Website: lowes
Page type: order-tracking
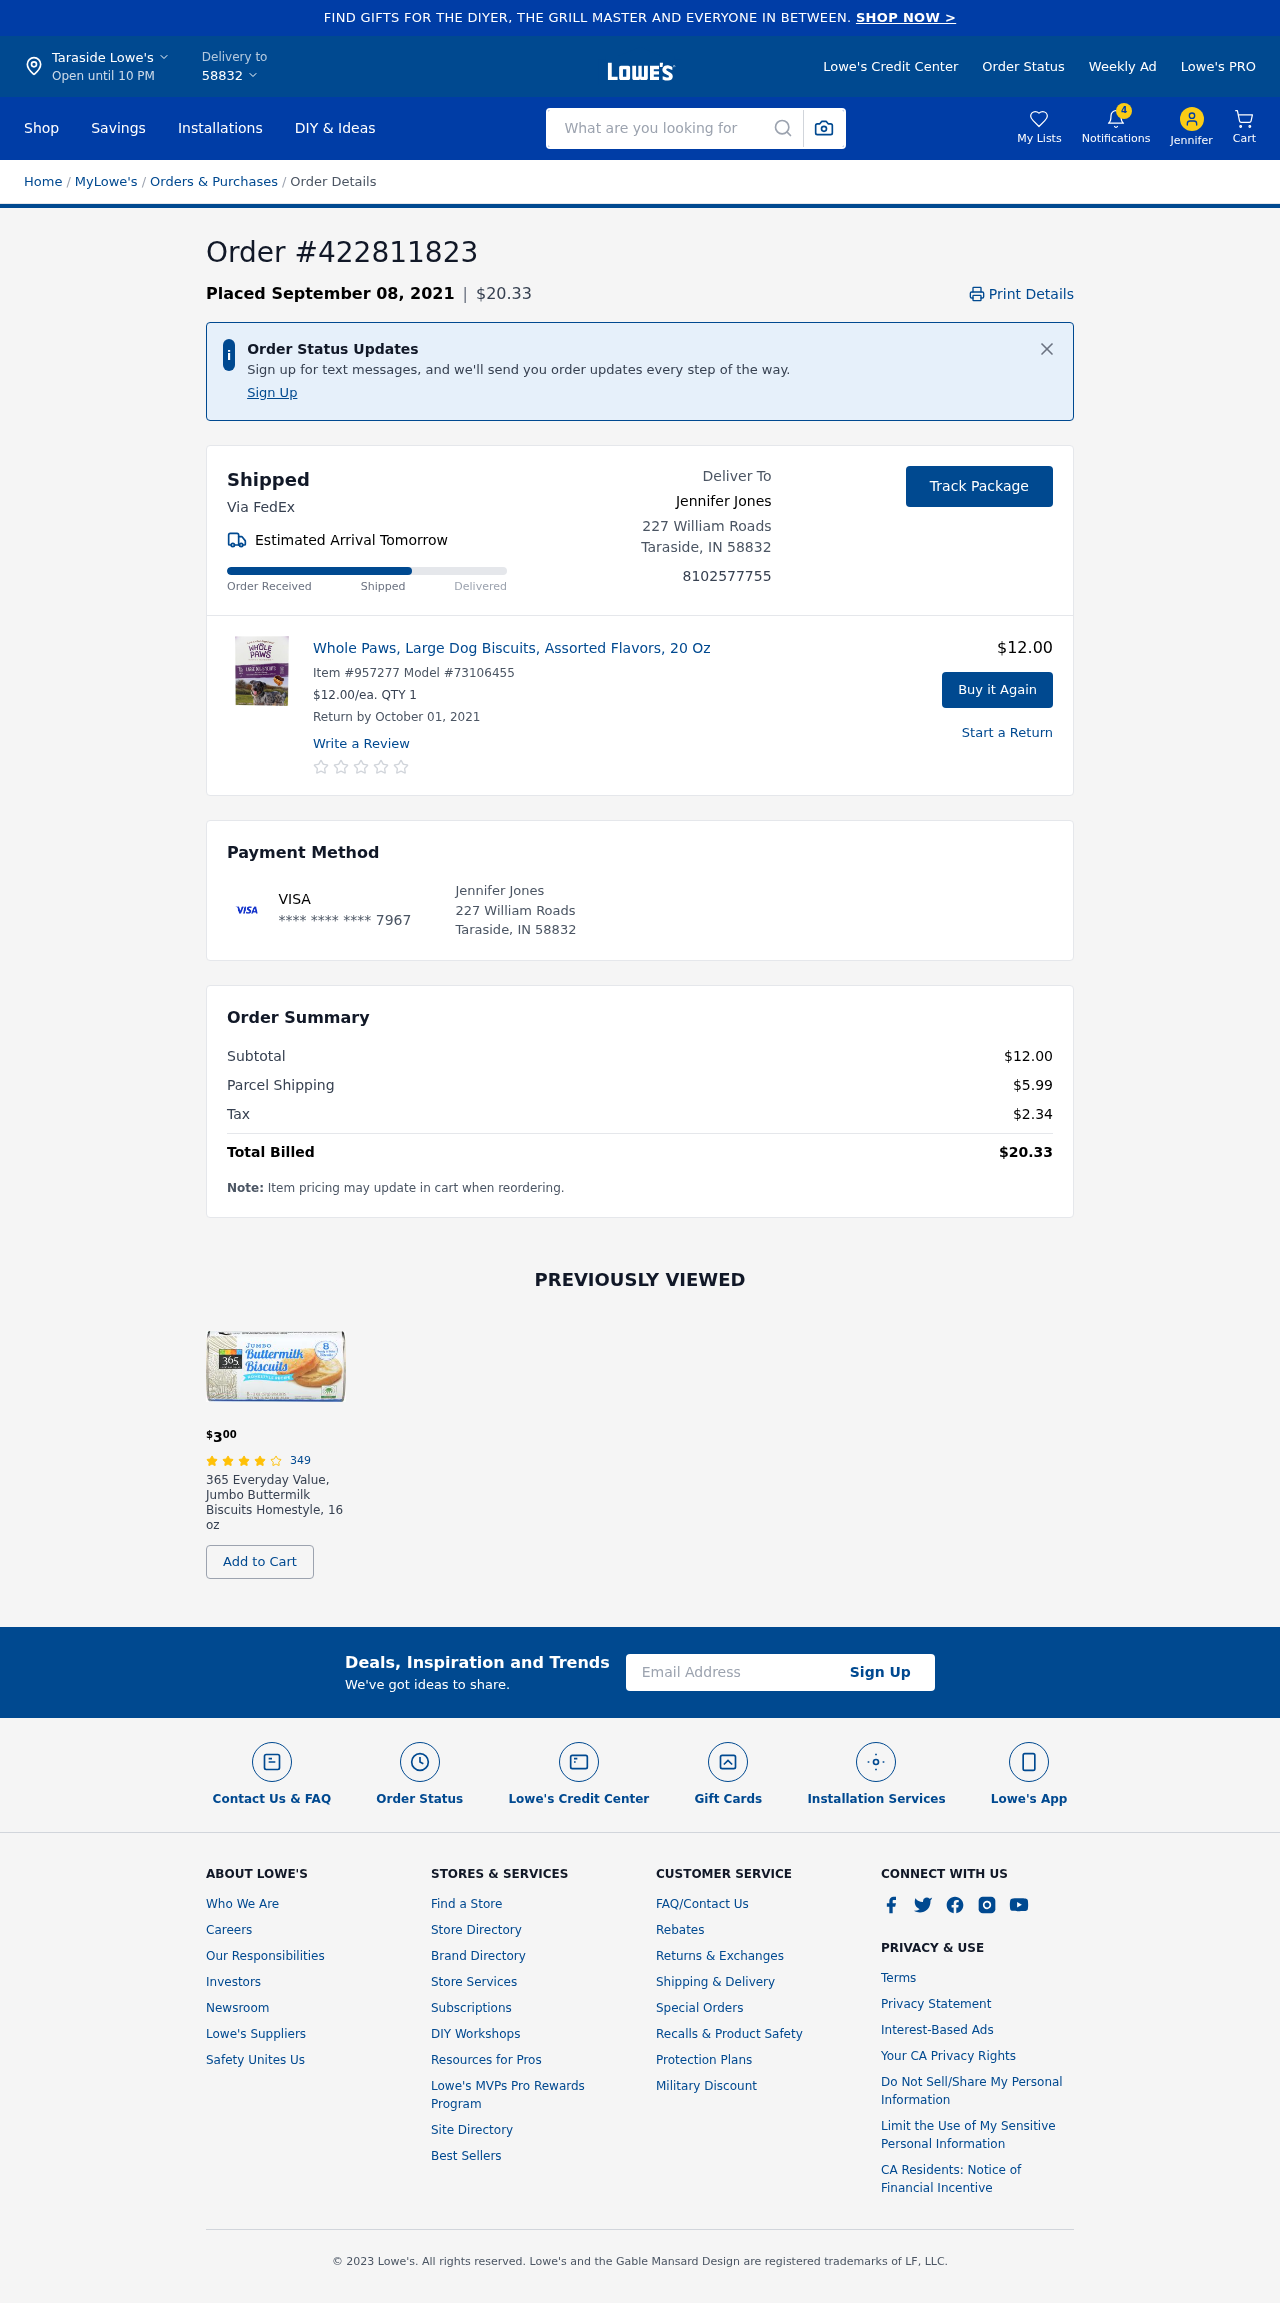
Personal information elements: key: PII_CARD_LAST4
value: **** **** **** 7967
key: PII_CARD_TYPE
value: VISA
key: PII_CITY
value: Taraside Lowe's
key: PII_CITY
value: Taraside
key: PII_CITY_STATE_ZIP
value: Taraside, IN 58832
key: PII_EMAIL
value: jenniferjones@gmail.com
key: PII_FIRSTNAME
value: Jennifer
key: PII_FULLNAME
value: Jennifer Jones
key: PII_PHONE
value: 8102577755
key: PII_POSTCODE
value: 58832
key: PII_STREET
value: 227 William Roads
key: PII_FULLNAME2
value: Jennifer Jones
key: PII_STATE_ABBR
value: IN
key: PII_POSTCODE_FULL
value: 58832
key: PII_CITY_STATE
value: Taraside, IN
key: PII_POSTCODE_NUMERIC
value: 58832
Product elements: key: PRODUCT1_NAME
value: Whole Paws, Large Dog Biscuits, Assorted Flavors, 20 Oz
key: PRODUCT1_PRICE
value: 12
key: PRODUCT1_QUANTITY
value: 1
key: PRODUCT2_NAME
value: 365 Everyday Value, Jumbo Buttermilk Biscuits Homestyle, 16 oz
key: PRODUCT2_NUM_RATINGS
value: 349
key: PRODUCT2_PRICE
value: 3
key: PRODUCT2_RATING
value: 3.5
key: PRODUCT1_ITEM
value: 957277
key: PRODUCT1_MODEL
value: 73106455
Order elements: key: ORDER_ID
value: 422811823
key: ORDER_DATE
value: Placed September 08, 2021
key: ORDER_TOTAL
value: $20.33
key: ORDER_DELIVERY_DATE
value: Estimated Arrival Tomorrow
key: ORDER_RETURN_BY_DATE
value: Return by October 01, 2021
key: ORDER_SUBTOTAL
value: $12.00
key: ORDER_SHIPPING_COST
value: $5.99
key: ORDER_TAX
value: $2.34
Search elements: key: HEADER_SEARCH
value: What are you looking for
Other elements: key: NOTIFICATION_COUNT
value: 4